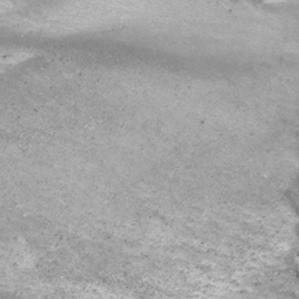
Label: non_frost